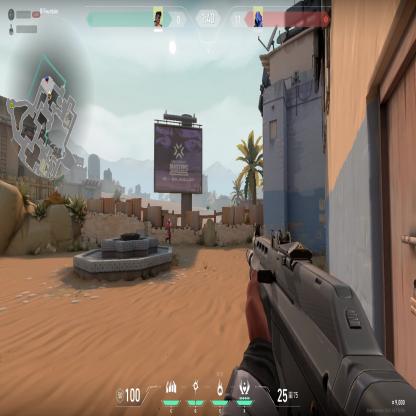
Label: enemy